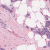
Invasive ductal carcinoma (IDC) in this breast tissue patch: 1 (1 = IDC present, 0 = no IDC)